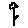
Label: flower